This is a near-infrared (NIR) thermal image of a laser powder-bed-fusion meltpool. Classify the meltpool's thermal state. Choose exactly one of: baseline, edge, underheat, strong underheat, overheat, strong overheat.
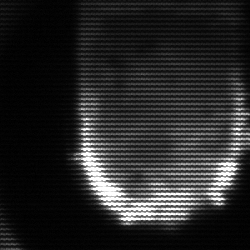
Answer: baseline